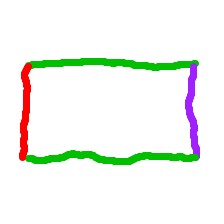
Shape: rectangle